Interaction volume radius: 5 \u00c5
Interaction volume height: 35 \u00c5
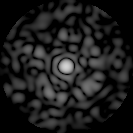
Disorder parameter: 0.8483